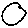
Label: circle